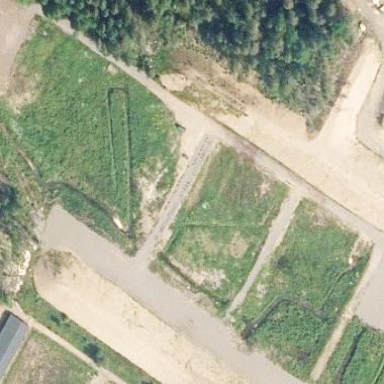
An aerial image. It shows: Shooting range used for military purposes.